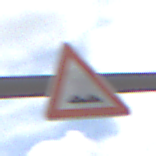
Verkehrszeichen: UnebeneFahrbahn
Umgebung: Outdoor, Nature
Tageszeit: Midday
Wetter: PartlyCloudy
Licht: Natural
Jahreszeit: NotSpecified
Kontrast: HighContrast